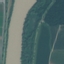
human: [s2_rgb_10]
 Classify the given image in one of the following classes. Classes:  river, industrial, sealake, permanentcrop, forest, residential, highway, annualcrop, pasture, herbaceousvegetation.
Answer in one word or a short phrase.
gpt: River